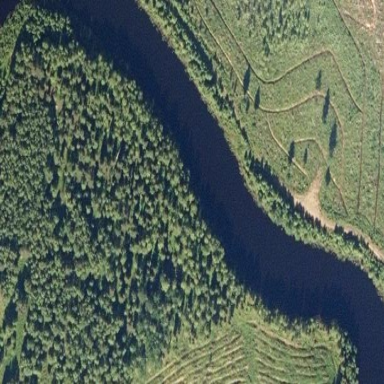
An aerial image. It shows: River flowing through the landscape.